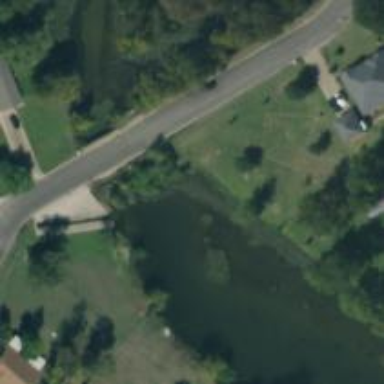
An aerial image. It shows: Residential road with bridge.